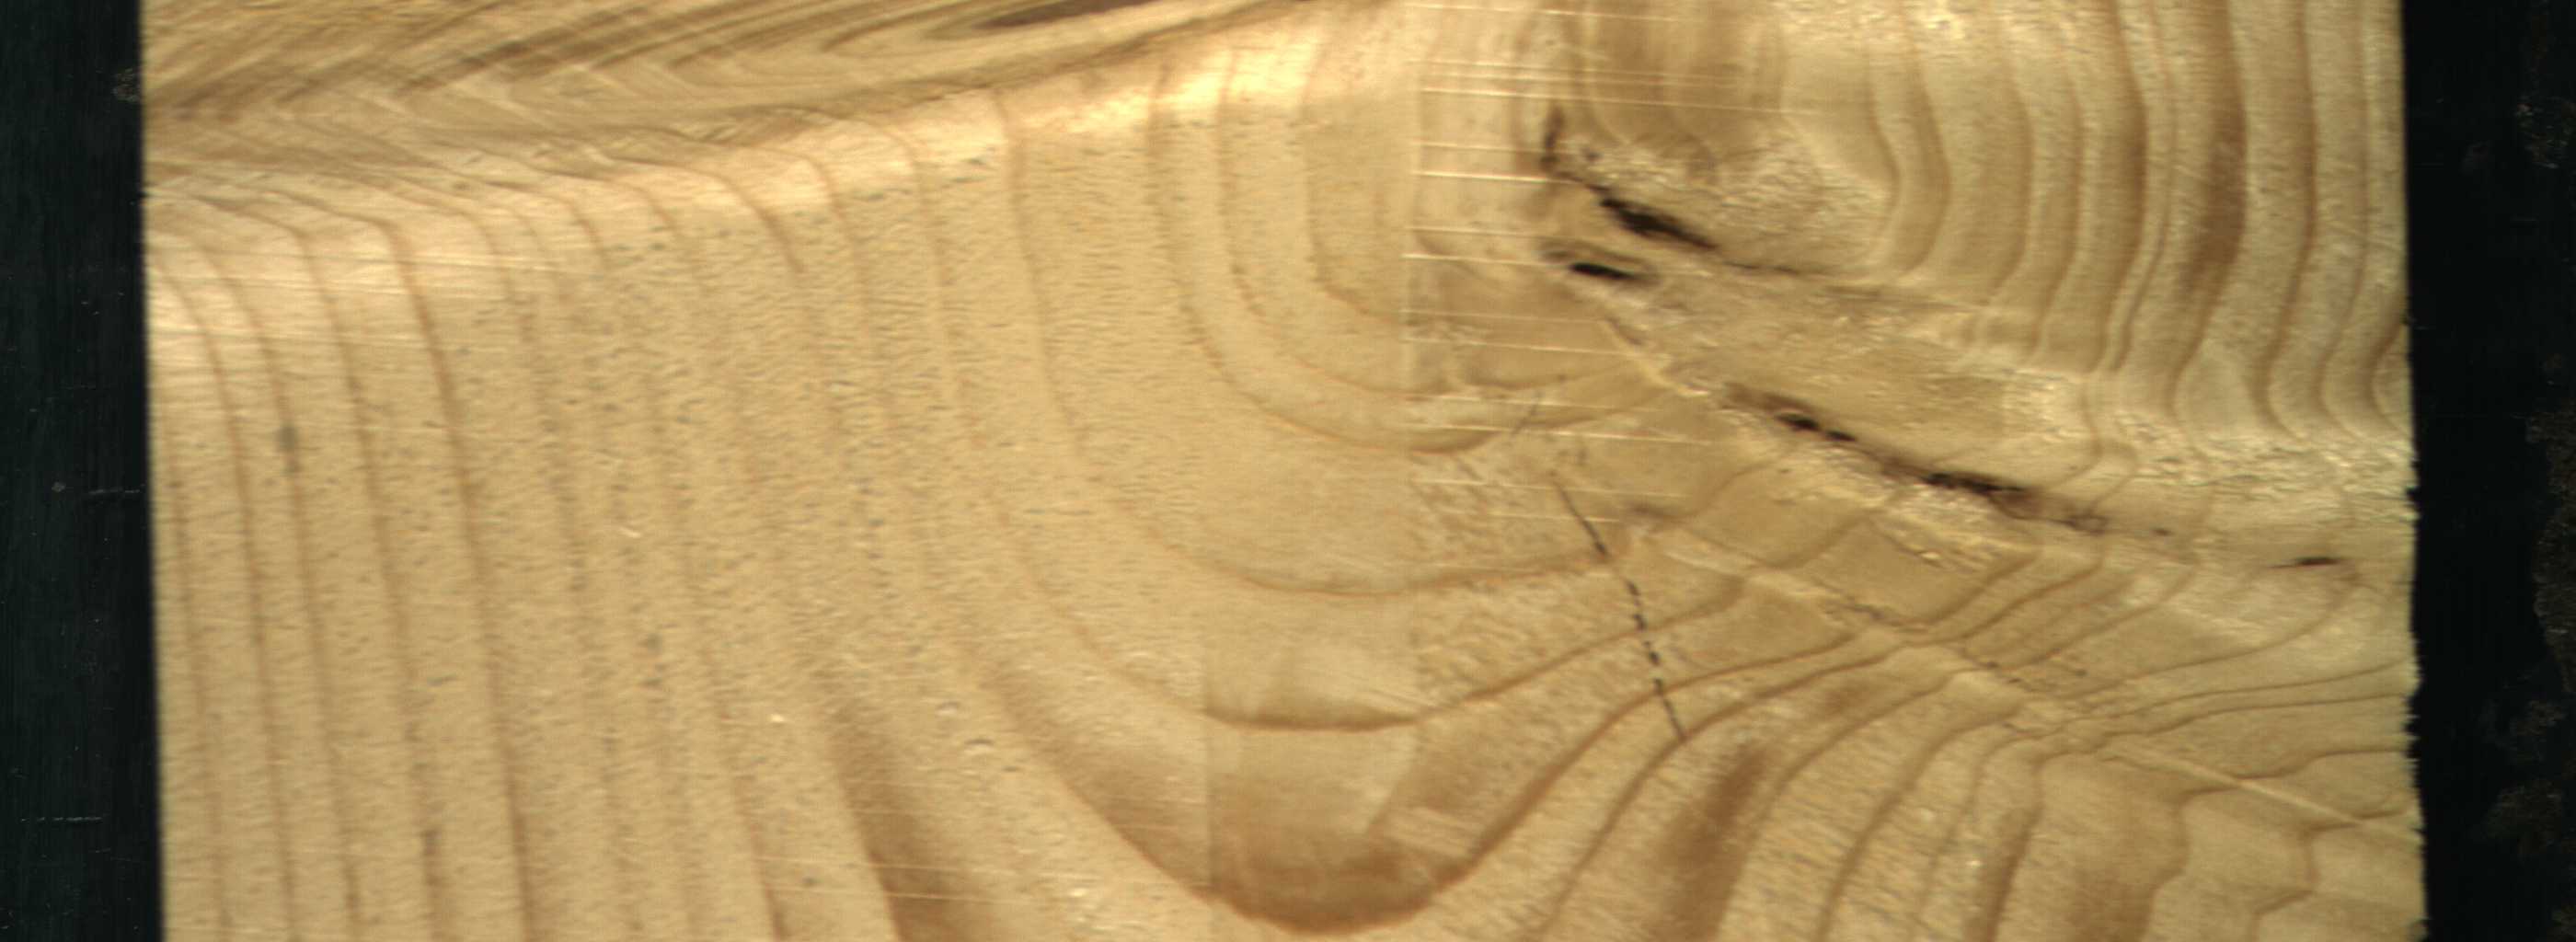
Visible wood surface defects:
Dead_Knot
Dead_Knot
Dead_Knot
Live_Knot
Live_Knot